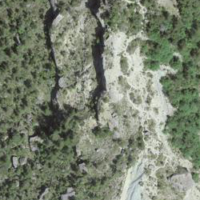
EUNIS habitat code: 32
Species observed at this site:
Parnassia palustris
Epipactis palustris
Saxifraga aizoides